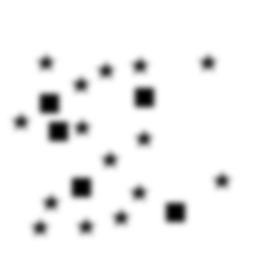
Squares: 5
Triangles: 0
Stars: 15
Total shapes: 20